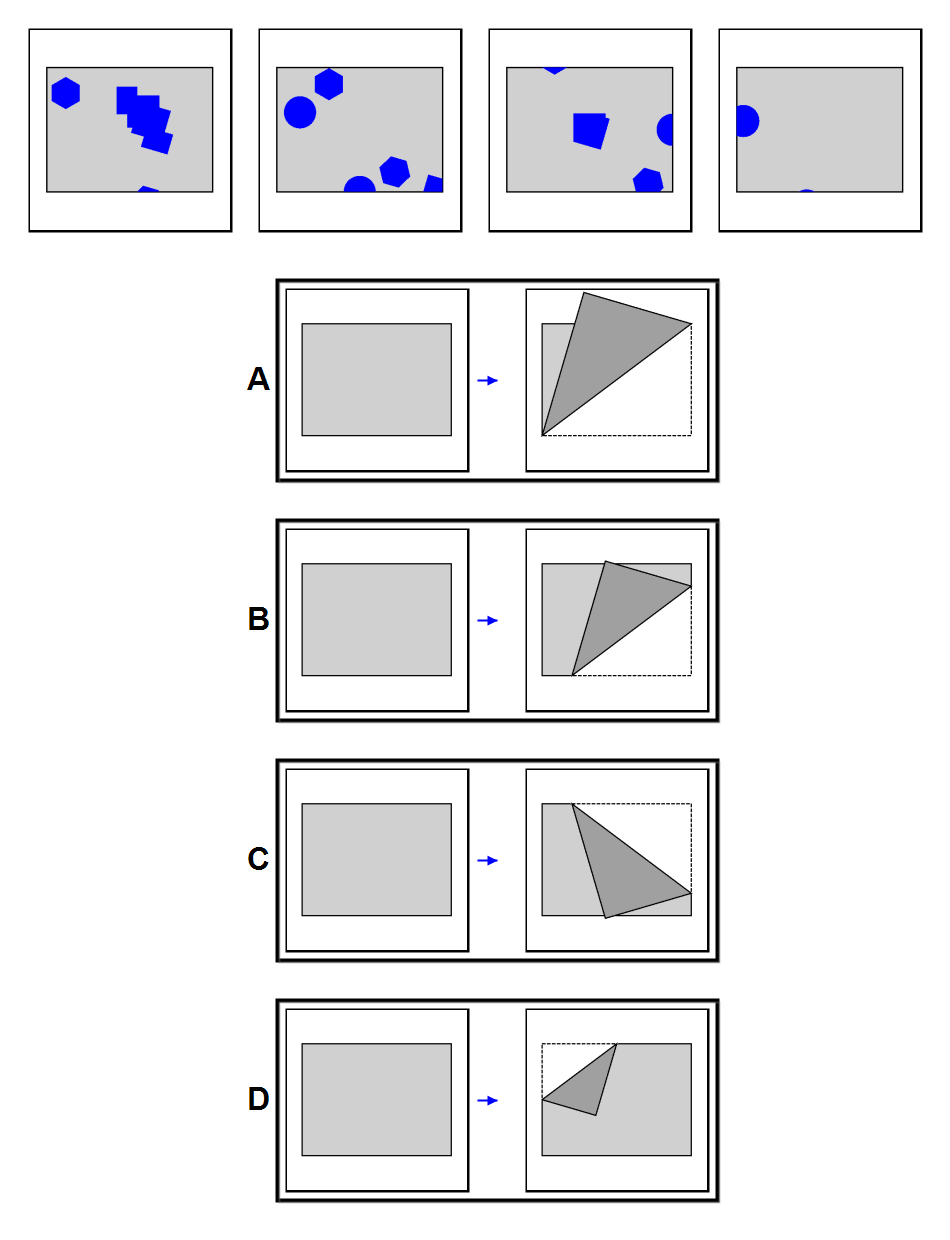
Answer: A